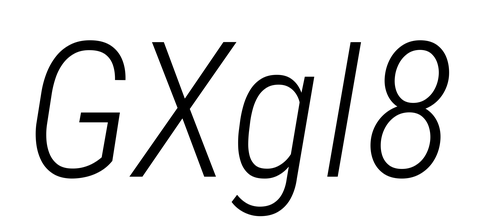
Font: Roboto-Italic_Condensed_Light_Italic